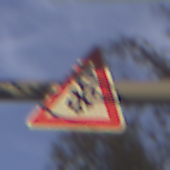
Verkehrszeichen: SchneeOderEisglaette
Umgebung: Outdoor, Urban
Tageszeit: MorningAfternoon
Wetter: PartlyCloudy
Licht: Natural
Jahreszeit: NotSpecified
Kontrast: LowContrast